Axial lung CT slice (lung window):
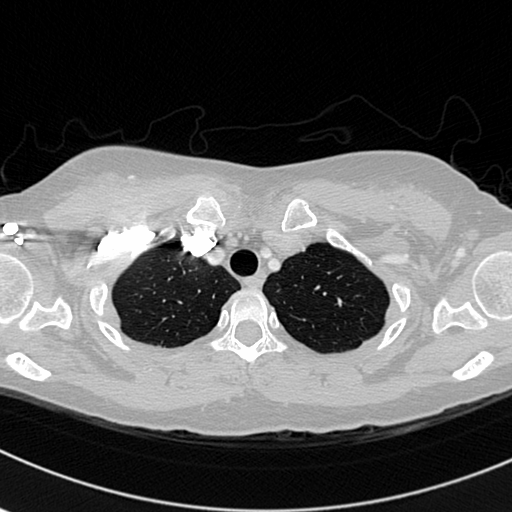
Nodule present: no